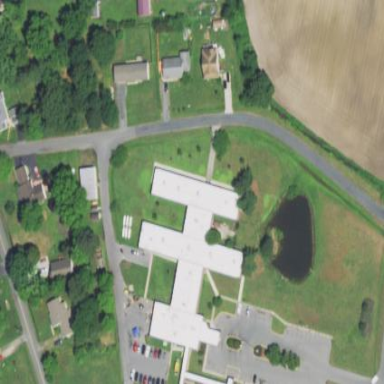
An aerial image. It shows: Nursing home building.